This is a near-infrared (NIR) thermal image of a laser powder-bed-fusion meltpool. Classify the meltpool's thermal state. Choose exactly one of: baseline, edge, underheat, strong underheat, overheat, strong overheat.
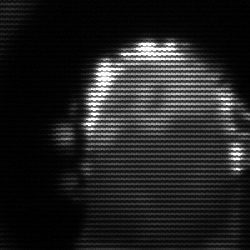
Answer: baseline